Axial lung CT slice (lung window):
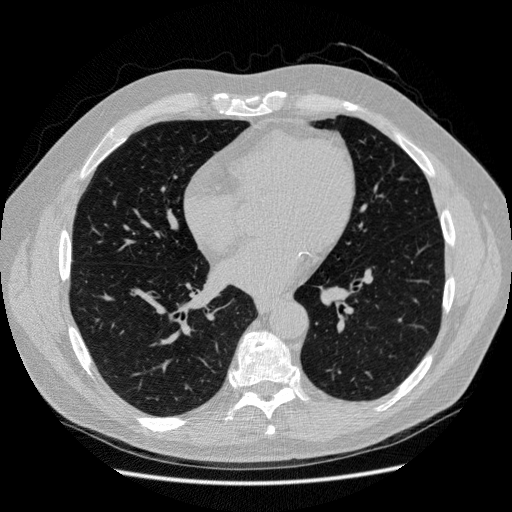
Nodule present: no